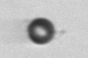
Label: bead